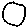
Label: circle